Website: walmart
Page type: address-validator
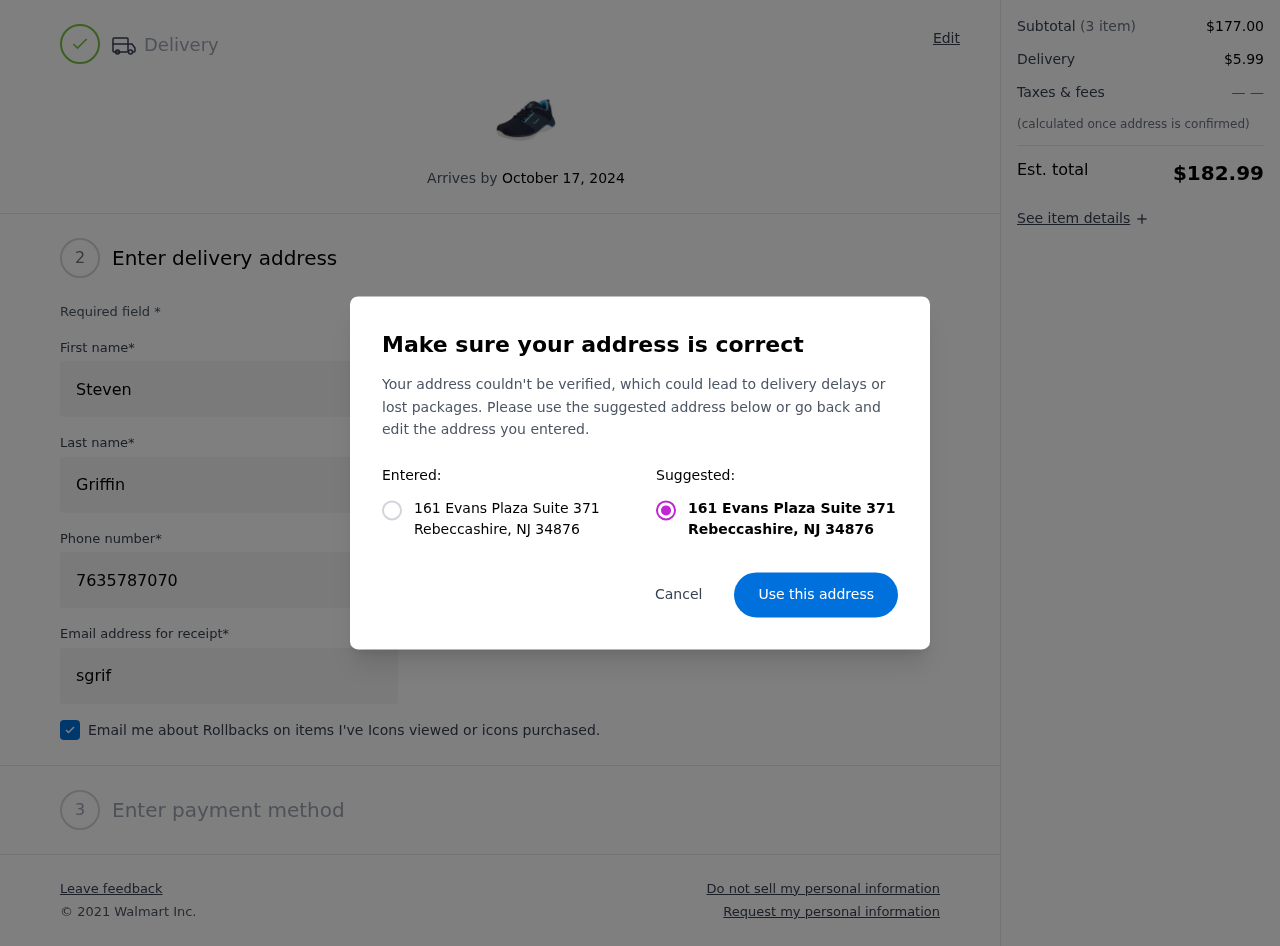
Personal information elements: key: PII_CITY
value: Rebeccashire
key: PII_POSTCODE
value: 34876
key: PII_STATE_ABBR
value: NJ
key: PII_STREET
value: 161 Evans Plaza Suite 371
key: PII_FIRSTNAME
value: Steven
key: PII_LASTNAME
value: Griffin
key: PII_PHONE
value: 7635787070
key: PII_EMAIL
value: sgriffin@hotmail.com
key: PII_POSTCODE_FULL
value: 34876
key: PII_POSTCODE_NUMERIC
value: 34876
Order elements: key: ORDER_DELIVERY_DATE
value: October 17, 2024
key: ORDER_SUBTOTAL
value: $177.00
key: ORDER_SHIPPING_COST
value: $5.99
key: ORDER_TOTAL
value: $182.99